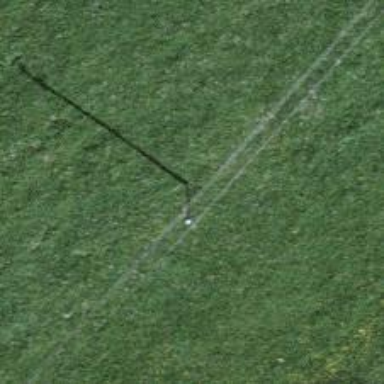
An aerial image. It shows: Power pole.